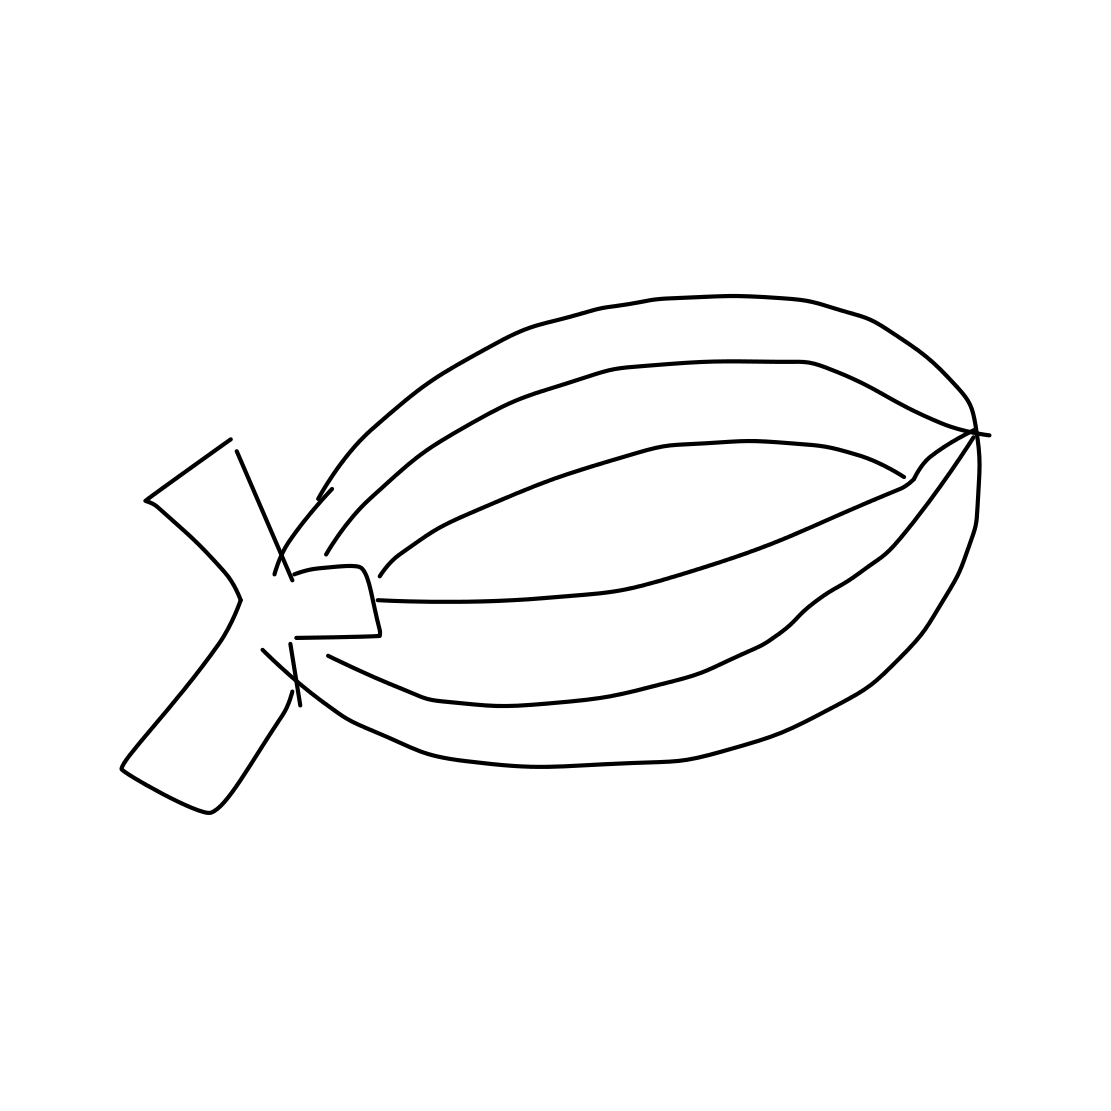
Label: blimp